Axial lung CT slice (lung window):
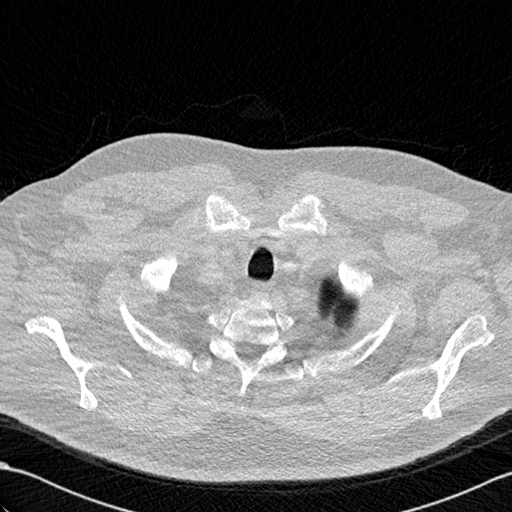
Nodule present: no